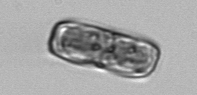
Label: Ephemera